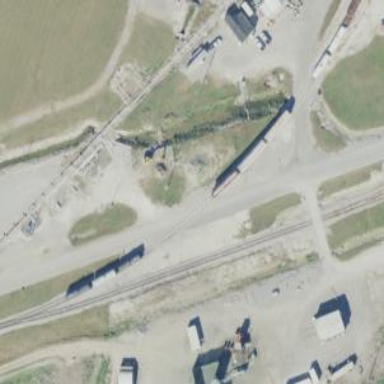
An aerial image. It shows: Railway level crossing.